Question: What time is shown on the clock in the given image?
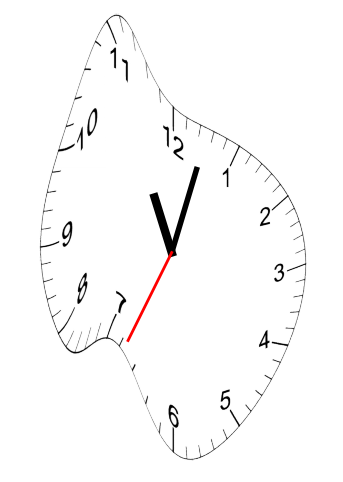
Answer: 11:02:34